Interaction volume radius: 5 \u00c5
Interaction volume height: 20 \u00c5
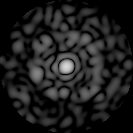
Disorder parameter: 0.8003